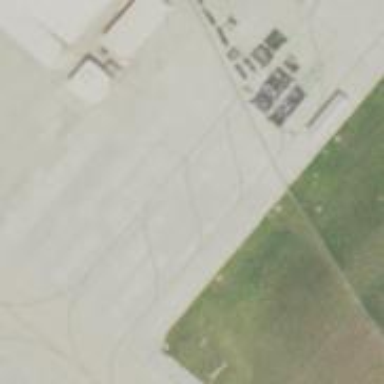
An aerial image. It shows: Image of taxiway at airport.